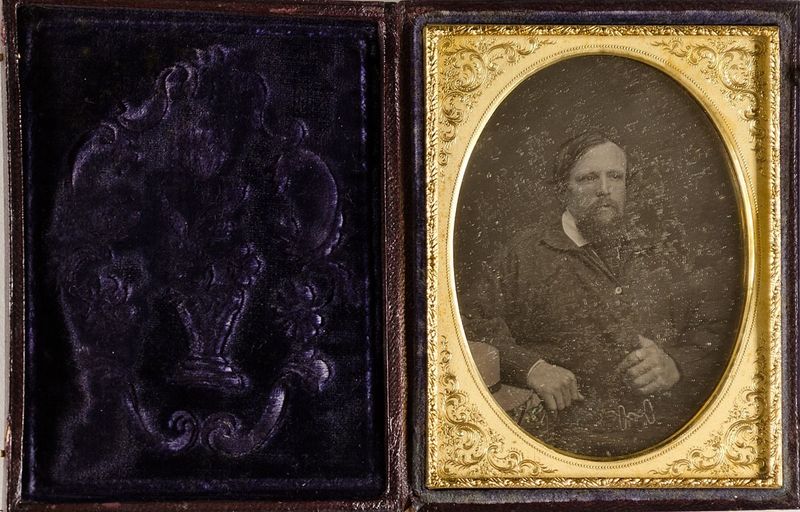
Titel: Der Schlachtermeister Brinkhoff aus Altona
Standort: Hamburg
Institution: Museum für Kunst und Gewerbe Hamburg
Schlagwörter: mann, portrait, figur, foto, fotografie, photographie, fleischer, metzger, photo, etui, lichtbild, daguerreotypie, bildwerke, angewandte und bildende kunst, hessische systematik, porträt, porträtfotografie, porträtphotographie, hüftbild, schlachtermeister